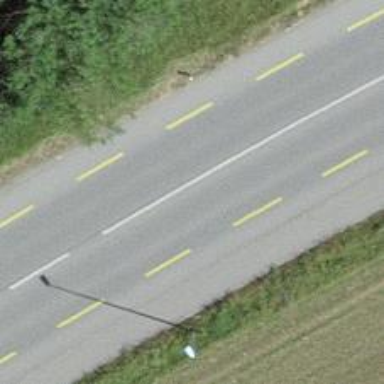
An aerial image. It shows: Primary road with asphalt surface and designated cycle lane.